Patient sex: M
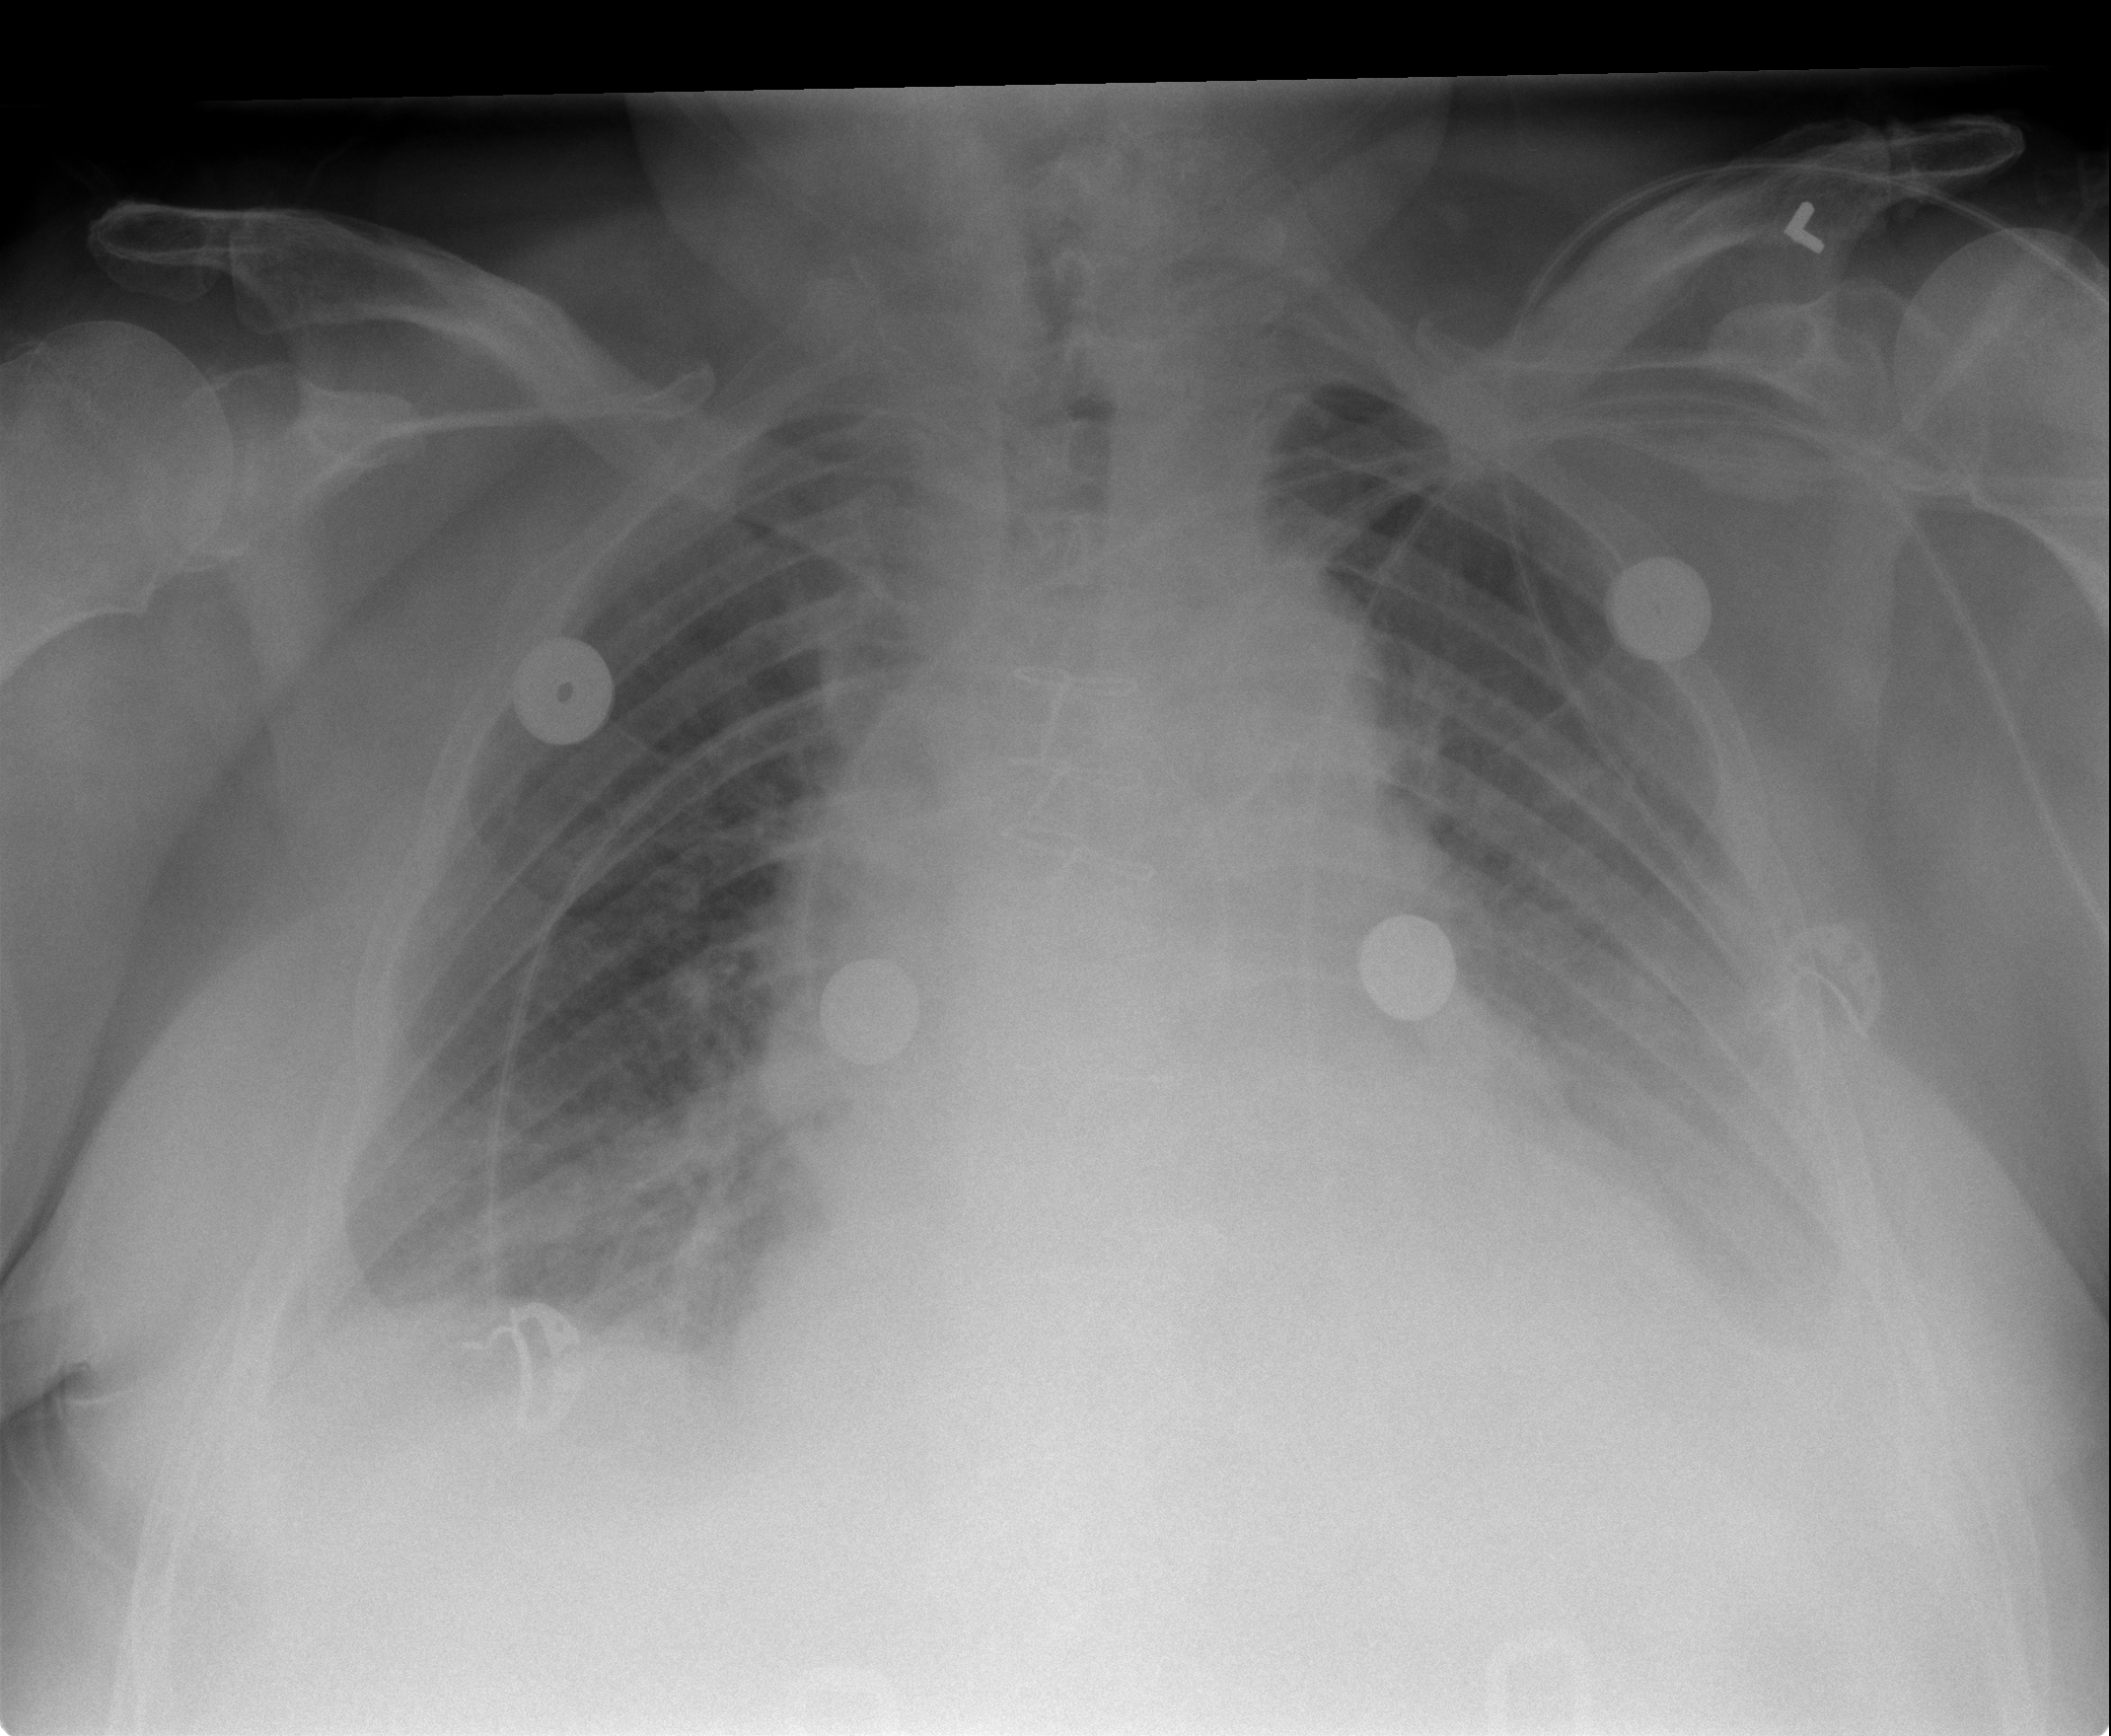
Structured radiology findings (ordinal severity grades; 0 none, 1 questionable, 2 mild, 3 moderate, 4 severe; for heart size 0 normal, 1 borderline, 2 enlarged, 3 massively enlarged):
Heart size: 2
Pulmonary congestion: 2
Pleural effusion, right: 1
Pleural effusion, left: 2
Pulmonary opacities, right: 0
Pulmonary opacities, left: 0
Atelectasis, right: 2
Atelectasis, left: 2